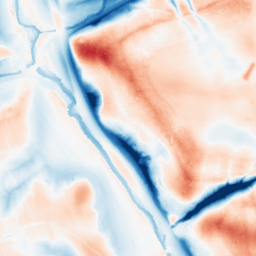
Category: trend_removal
Decomposition family: local_polynomial
Decomposition parameters: window_size: 51
degree: 1
Upsampling method: bicubic_16x
Upsampling parameters: scale: 16
Upsampling scale: 16